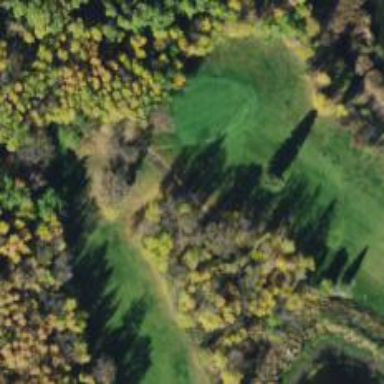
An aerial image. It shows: Golf cartpath that is also road path.